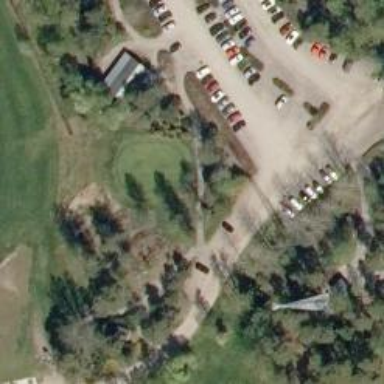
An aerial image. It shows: Path for both roads and golfers.